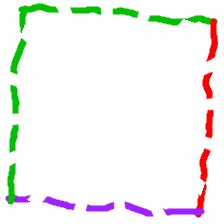
Shape: square